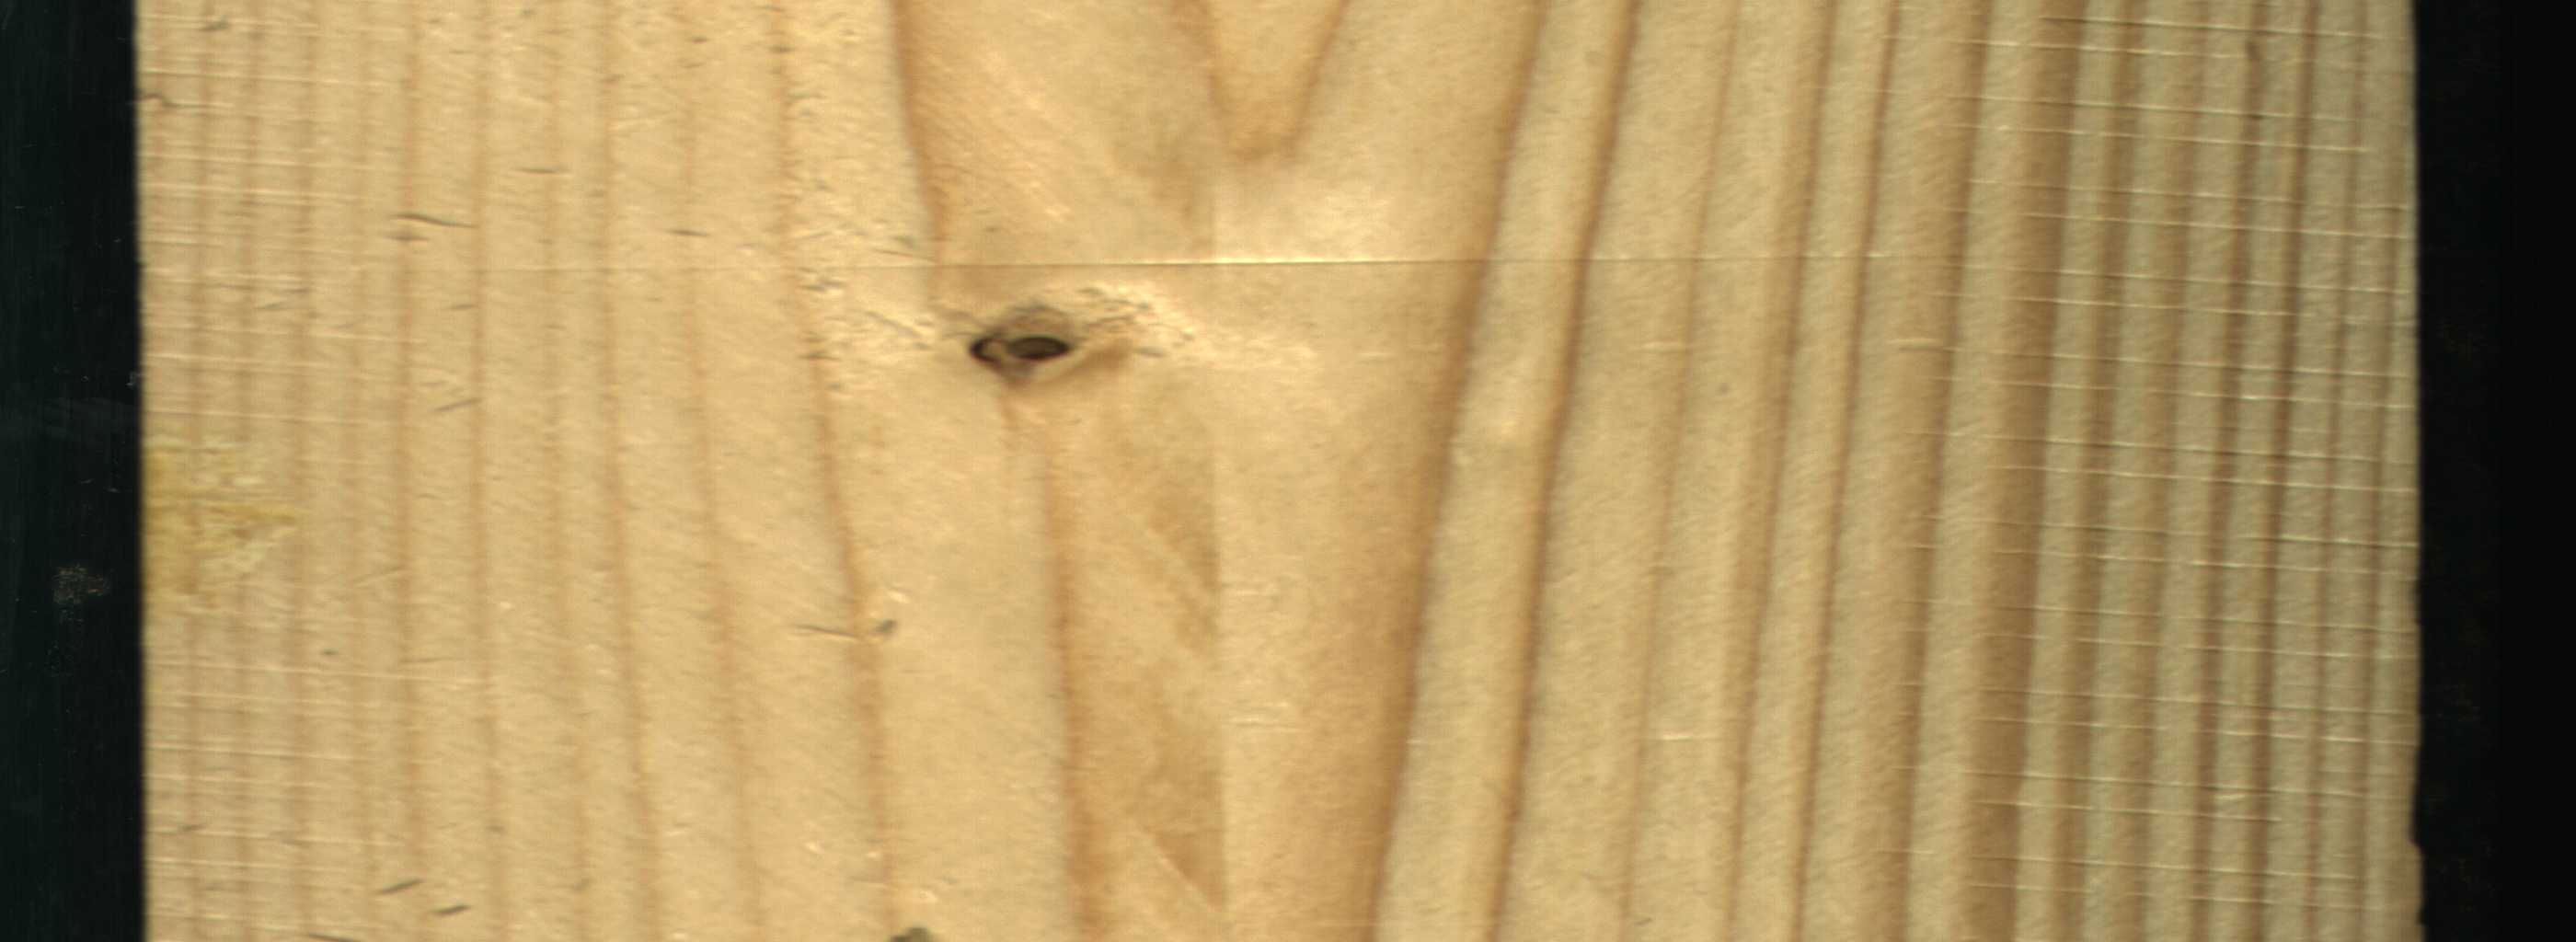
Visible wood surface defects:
Dead_Knot